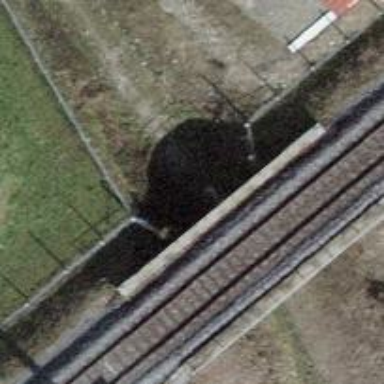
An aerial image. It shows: Track with grade3 tracktype.